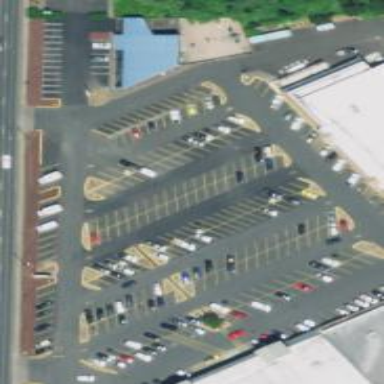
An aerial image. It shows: Parking area with surface.